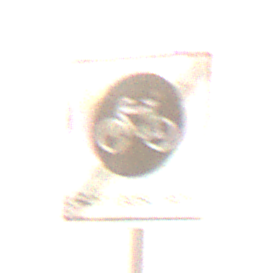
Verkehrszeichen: EndeFahrradstrasse
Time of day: SunriseSunset
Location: Outdoor (Nature)
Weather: PartlyCloudy
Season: NotSpecified
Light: Natural